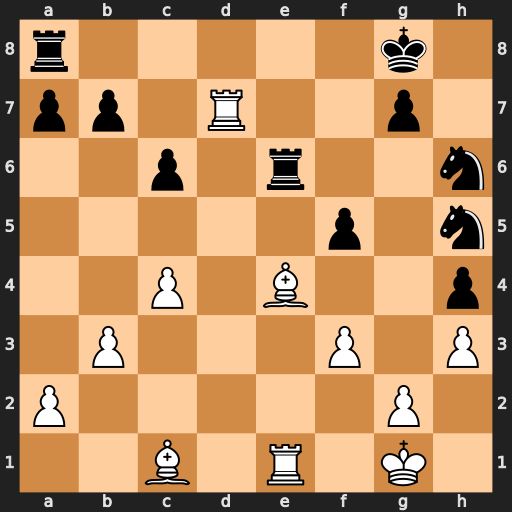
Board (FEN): r5k1/pp1R2p1/2p1r2n/5p1n/2P1B2p/1P3P1P/P5P1/2B1R1K1
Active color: w
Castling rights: -
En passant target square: -
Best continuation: Bd5 cxd5 Rxe6